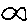
Label: fish